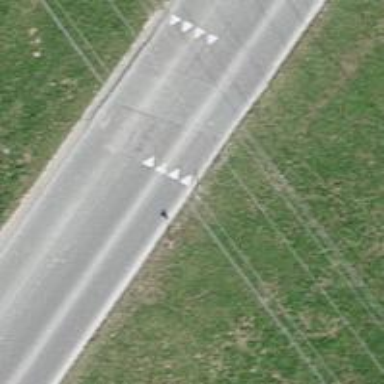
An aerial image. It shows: Traffic hump for calming the traffic.